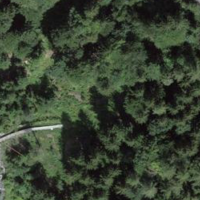
EUNIS habitat code: 43
Species observed at this site:
Neottia nidus-avis